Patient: sex M, age 43
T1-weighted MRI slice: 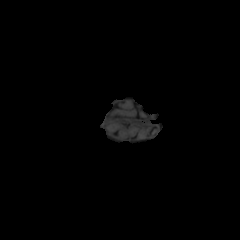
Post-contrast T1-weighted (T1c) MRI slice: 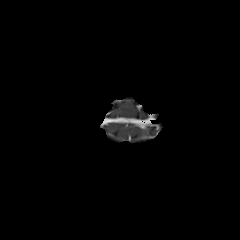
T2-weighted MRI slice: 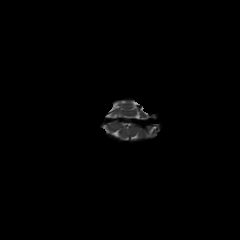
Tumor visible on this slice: no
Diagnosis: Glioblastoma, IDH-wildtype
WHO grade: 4